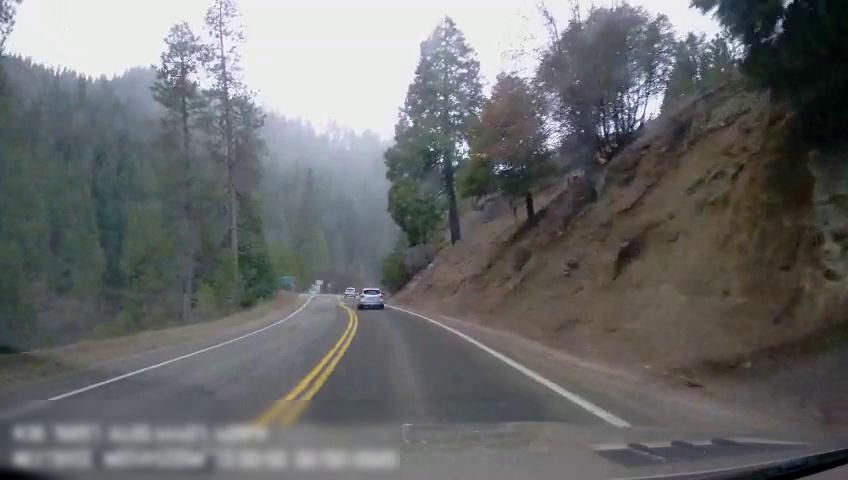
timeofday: Day
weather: Cloudy
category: Drivable Space
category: Vehicles | SUV
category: Vehicles | SUV
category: Lanes | Alternate Lane
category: Lanes | Current Lane
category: Lanes | Opposite Lane
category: Lanes | Opposite Lane